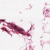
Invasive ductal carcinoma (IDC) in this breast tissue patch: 0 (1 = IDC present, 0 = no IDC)